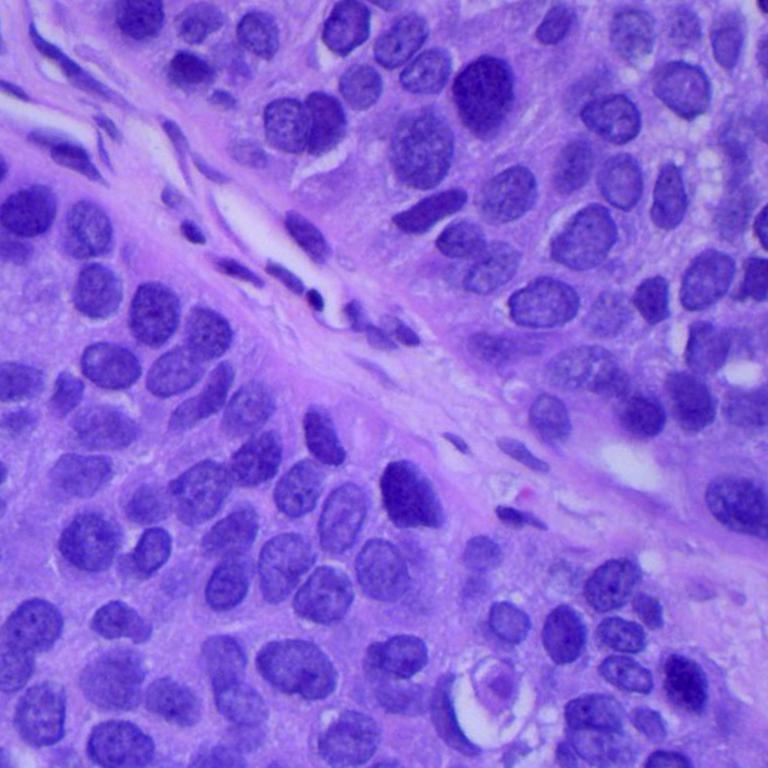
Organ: lung
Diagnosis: squamous carcinomas